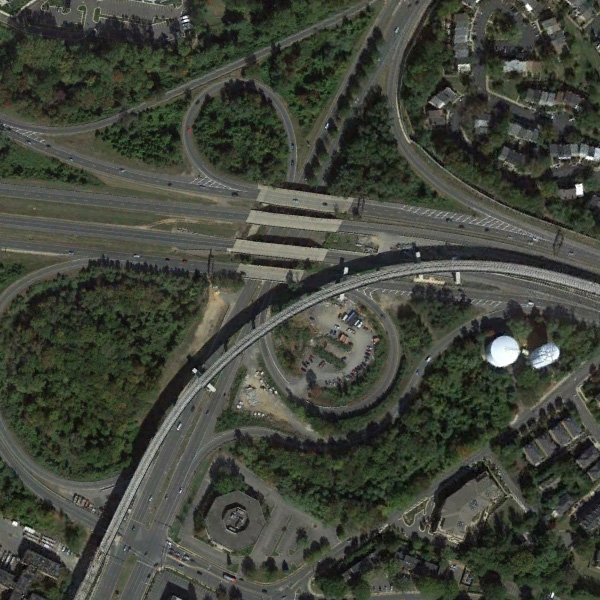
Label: Viaduct